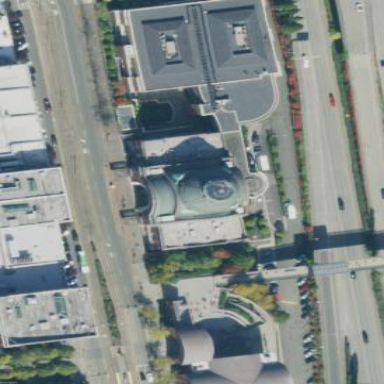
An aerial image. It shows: Courthouse building.